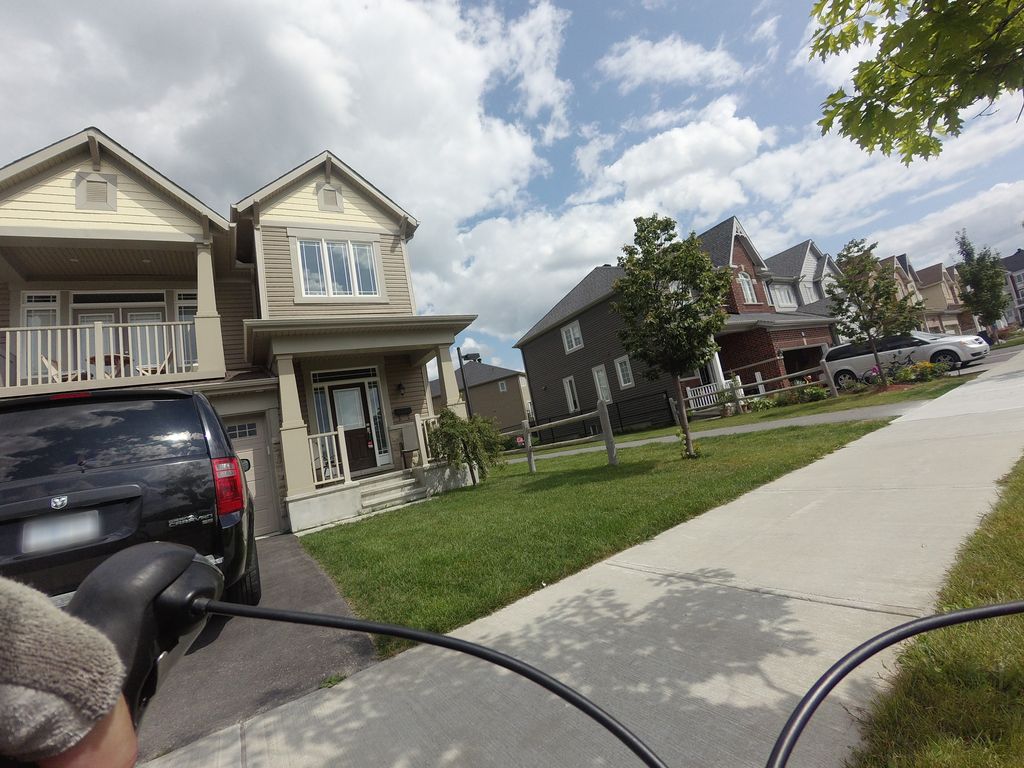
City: ottawa-gatineau